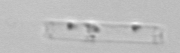
Label: Cerataulina_pelagica